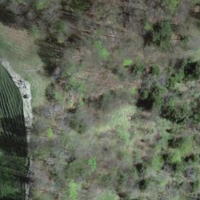
EUNIS habitat code: 44
Species observed at this site:
Corvus corone
Anthus trivialis
Turdus philomelos
Falco subbuteo
Dendrocopos major
Prunella modularis
Turdus viscivorus
Aegithalos caudatus
Buteo buteo
Sylvia atricapilla
Muscicapa striata
Phylloscopus collybita
Pernis apivorus
Pseudochorthippus parallelus
Chorthippus brunneus
Cuculus canorus
Erithacus rubecula
Dryocopus martius
Certhia familiaris
Sitta europaea
Garrulus glandarius
Phoenicurus phoenicurus
Gomphocerippus rufus
Phoenicurus ochruros
Falco tinnunculus
Picus viridis
Corvus corax
Ficedula hypoleuca
Periparus ater
Roeseliana roeselii
Cyanistes caeruleus
Lophophanes cristatus
Troglodytes troglodytes
Pyrrhula pyrrhula
Fringilla coelebs
Regulus ignicapilla
Chorthippus biguttulus
Carduelis carduelis
Turdus merula
Papilio machaon
Columba palumbus
Parus major
Milvus milvus
Regulus regulus
Aquila chrysaetos
Delichon urbicum